Question: The <URL>:

Is this part of the Chrome extensions API - if so how is it achieved (or have they custom-rolled their own JavaScript to make it look like part of Chrome)? A quick look at the source of the page revealed nothing obvious.
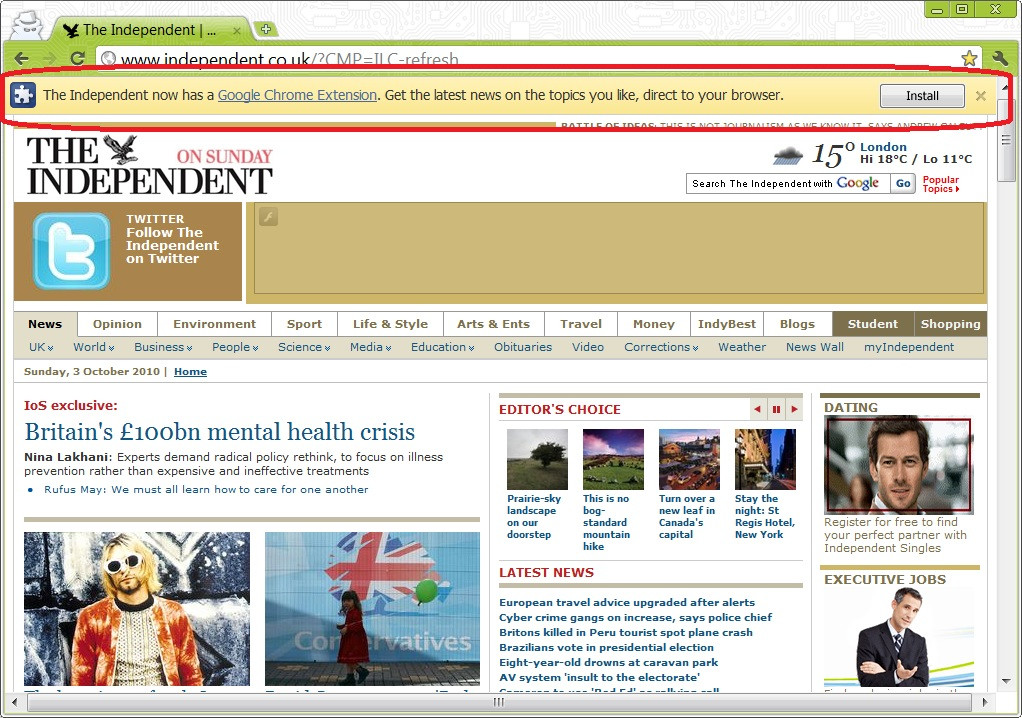
Answer: Looks like custom-rolled markup:
'''
<div id="ext_toolbar_text" style="padding-top: 11px; padding-right: 10px; padding-bottom: 10px; padding-left: 38px;
background-image: url(http://assets.idiomag.com/ext/toolbar/icon.png); background-attachment: initial;
background-origin: initial; background-clip: initial; background-color: initial; overflow-x: hidden;
overflow-y: hidden; white-space: nowrap; -webkit-user-select: none; cursor: default; width: 977px;
background-position: 5px 5px; background-repeat: no-repeat no-repeat;">
The Independent now has a
<span id="ext_toolbar_link" style="text-decoration: underline; color: rgb(75, 104, 156); cursor: pointer;">
Google Chrome Extension</span>. Get the latest news on the topics you like, direct to your browser.
</div>
'''
I selected "Inspect element" on the toolbar to get this.